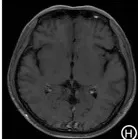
The follow-up after anti-syphilitic treatment indicated that the abnormal signal on the left frontal lobe was significantly absorbed in T1, T2 and enhanced scan (F-J).
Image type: radiology (mri)